Question: I have the following css for a div :
'''
#readWrite{
width:100%;
display: block !important;
margin-left: auto;
margin-right: auto;
}
'''
But, when I open in Chrome, the margin renders to 0px and hence the div is not centered.

How to resolve this?
If I do putmargin's exact values, it works. But no Responsiveness, obviously.
Here's a jsfiddle : <URL>
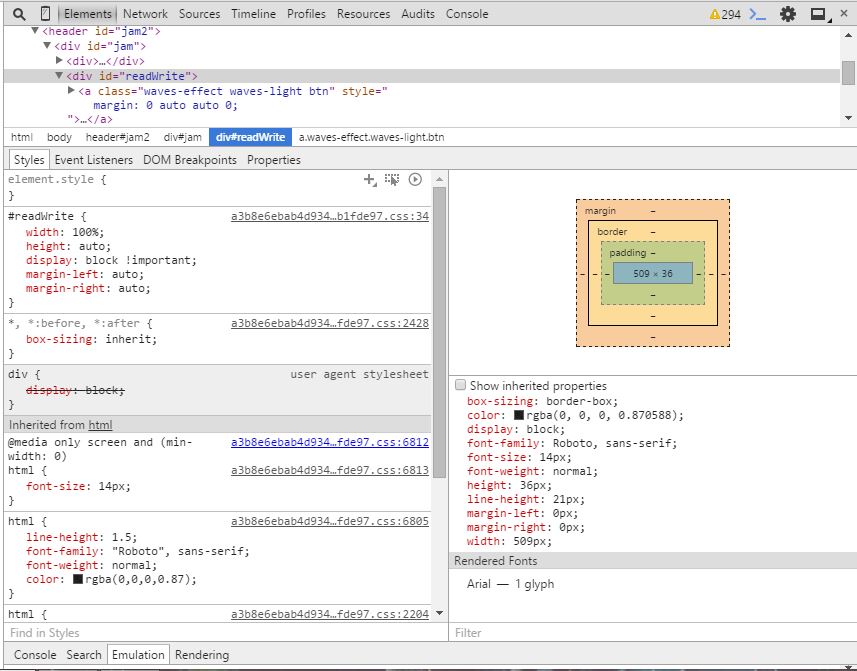
Answer: Set your parent div
'''
#jam {text-align: center; width: 100%;}
'''
and your child div
'''
#readWrite {margin: 0 auto;}
'''